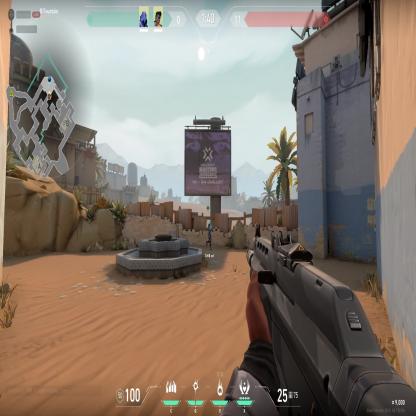
Label: teammate